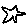
Label: star